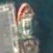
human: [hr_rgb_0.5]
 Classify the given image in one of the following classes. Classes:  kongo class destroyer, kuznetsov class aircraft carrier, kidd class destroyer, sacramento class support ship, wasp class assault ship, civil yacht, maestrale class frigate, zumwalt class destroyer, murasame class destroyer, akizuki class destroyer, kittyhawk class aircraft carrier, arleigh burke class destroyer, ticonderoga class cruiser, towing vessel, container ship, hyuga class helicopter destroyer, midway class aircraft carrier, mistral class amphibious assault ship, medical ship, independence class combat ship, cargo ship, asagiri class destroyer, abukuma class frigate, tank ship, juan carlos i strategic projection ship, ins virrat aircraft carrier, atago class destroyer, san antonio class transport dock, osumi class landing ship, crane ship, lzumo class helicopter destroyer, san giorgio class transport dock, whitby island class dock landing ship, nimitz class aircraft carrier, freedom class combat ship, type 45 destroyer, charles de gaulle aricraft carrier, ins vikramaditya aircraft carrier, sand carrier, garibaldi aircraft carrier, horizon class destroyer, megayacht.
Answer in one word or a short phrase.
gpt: Towing vessel